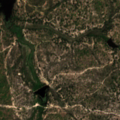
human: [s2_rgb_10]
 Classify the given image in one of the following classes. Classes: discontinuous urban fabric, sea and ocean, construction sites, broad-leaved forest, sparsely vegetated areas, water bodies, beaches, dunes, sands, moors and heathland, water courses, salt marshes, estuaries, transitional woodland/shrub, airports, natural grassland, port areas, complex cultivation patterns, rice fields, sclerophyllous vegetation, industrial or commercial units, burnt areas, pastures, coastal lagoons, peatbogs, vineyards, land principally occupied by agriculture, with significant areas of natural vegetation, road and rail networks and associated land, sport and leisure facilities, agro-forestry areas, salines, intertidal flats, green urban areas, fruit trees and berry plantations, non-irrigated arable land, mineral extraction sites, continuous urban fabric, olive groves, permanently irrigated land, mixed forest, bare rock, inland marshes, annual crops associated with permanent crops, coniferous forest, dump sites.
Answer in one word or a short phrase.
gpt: broad-leaved forest, mixed forest